Question: I created toplevel window, but for unknown reasons my WNDPROC does not receive nor messages.
Any suggestions?
Relevant code:
'''
WNDCLASSEX wc = {0};
Wc.cbSize = 48;
Wc.cbWndExtra = 80;
Wc.hCursor = LoadCursorW(g_hInstance, MAKEINTRESOURCEW(1002));
Wc.style = CS_GLOBALCLASS | CS_DBLCLKS;
Wc.lpszClassName = Ici[dItemIndex].sInit;
Wc.lpfnWndProc = Ici[dItemIndex].wInit;
RegisterClassExW(&Wc);
g_hRuler1 = CreateWindowExW(WS_EX_TOOLWINDOW,
RULER_CONTROL,
L"",
WS_POPUP|WS_VISIBLE|0x1,
100 ,100, 40, RECTHEIGHT(g_rScreen),
NULL, NULL, hInst, NULL);
LRESULT WINAPI Ruler_Window(HWND hWindow, UINT uWindow, WPARAM wParam, LPARAM lParam)
{
if (uWindow == WM_GETMINMAXINFO)
{
goto DODEFAULT;
}
if (uWindow == WM_NCCREATE)
{
g_pGRI = RULER_ALLOCATE();
RULER_SET_POINTER(hWindow, (LONG_PTR)g_pGRI);
return 1L;
}
g_pGRI = RULER_GET_POINTER(hWindow);
g_pGRI->hWindow = hWindow;
switch(uWindow)
{
case WM_CREATE:
{
return Ruler_OnCreate(wParam, lParam);
}
case WM_PAINT:
{
return Ruler_OnPaint(wParam, lParam);
}
case WM_MOUSEMOVE:
{
return Ruler_OnMouseMove(wParam, lParam);
}
case WM_DESTROY:
{
return Ruler_OnDestroy(wParam, lParam);
}
case WM_SETCURSOR:
{
return Ruler_OnSetCursor(wParam, lParam);
}
case WM_LBUTTONDOWN:
{
return Ruler_OnLeftButtonDown(wParam, lParam);
}
case WM_LBUTTONUP:
{
return Ruler_OnLeftButtonUp(wParam, lParam);
}
case GM_SETINDICATORS:
{
return Ruler_OnSetIndicators(wParam, lParam);
}
DODEFAULT:
return DefWindowProcW(hWindow, uWindow, wParam, lParam);
}
}
'''
Spy++ messages of window after left button click.

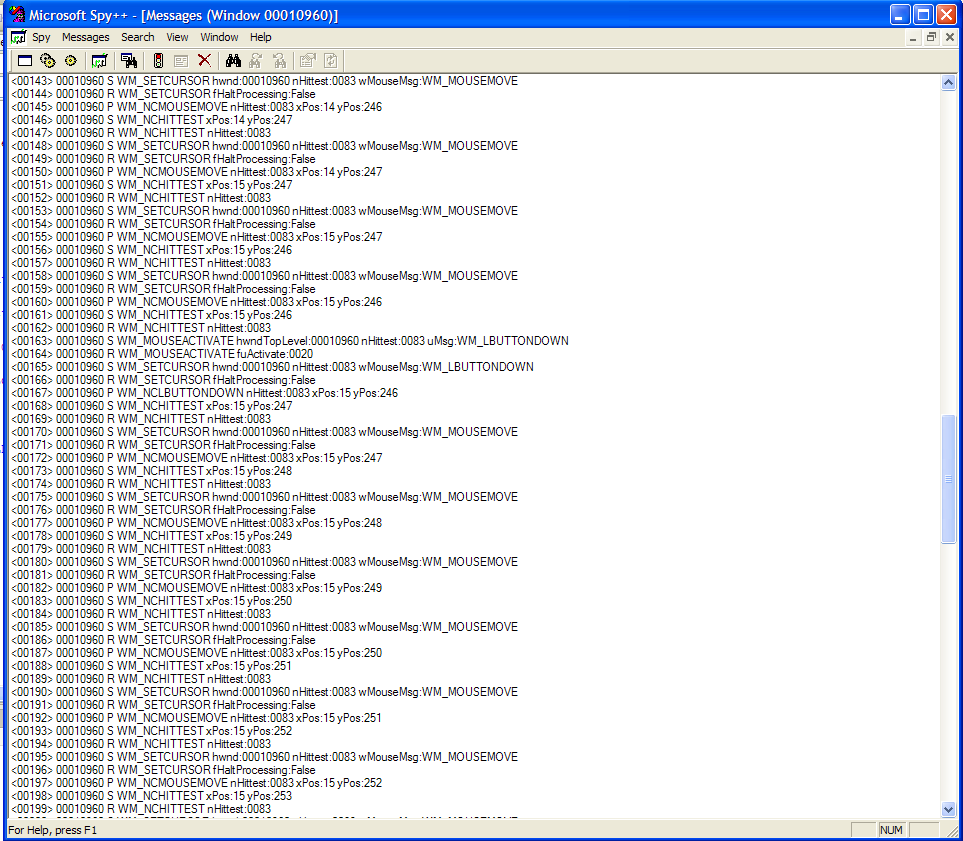
Answer: I think that the problem here is that you are most likely not calling 'DefWindowProc' from your custom 'wndProc' method ('Ruler_Window').
Your code structure in your 'wndProc' is a little... interesting.
You handle the messages you are interested in in a switch statement (with the exception of 'WM_NCCREATE', which is fine), but your switch statement doesn't actually have a 'default:' entry... instead you have created a label called 'DODEFAULT', which you only reference once - when the message is 'WM_GETMINMAXINFO' you 'goto DODEFAULT'. Ignoring the issue of using a 'goto' here, you basically do not handle any messages other than those listed in your code, and more importantly, .
A very quick, very simple rewrite of your 'Ruler_Window' method:
'''
LRESULT WINAPI Ruler_Window(HWND hWindow, UINT uMsg, WPARAM wParam, LPARAM lParam)
{
if (uMsg == WM_NCCREATE)
{
g_pGRI = RULER_ALLOCATE();
RULER_SET_POINTER(hWindow, (LONG_PTR)g_pGRI);
return DefWindowProcW(hWindow, uMsg, wParam, lParam);
}
// not sure what g_pGRI is, guessing it's a global?
// should this actually be passed into the handlers below?
g_pGRI = RULER_GET_POINTER(hWindow);
g_pGRI->hWindow = hWindow;
switch(uMsg)
{
case WM_CREATE:
return Ruler_OnCreate(wParam, lParam);
case WM_PAINT:
return Ruler_OnPaint(wParam, lParam);
case WM_MOUSEMOVE:
return Ruler_OnMouseMove(wParam, lParam);
case WM_DESTROY:
return Ruler_OnDestroy(wParam, lParam);
case WM_SETCURSOR:
return Ruler_OnSetCursor(wParam, lParam);
case WM_LBUTTONDOWN:
return Ruler_OnLeftButtonDown(wParam, lParam);
case WM_LBUTTONUP:
return Ruler_OnLeftButtonUp(wParam, lParam);
case GM_SETINDICATORS:
return Ruler_OnSetIndicators(wParam, lParam);
default:
break;
}
return DefWindowProcW(hWindow, uMsg, wParam, lParam);
}
'''
Note, I also changed the name of the message parameter to be 'uMsg', as it makes reading the code much easier, IMHO.